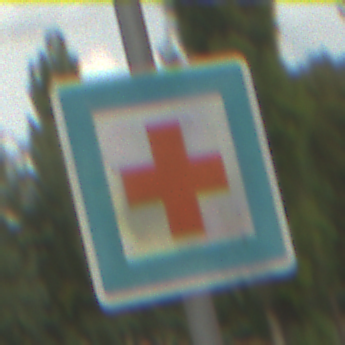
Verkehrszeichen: ErsteHilfe
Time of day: MorningAfternoon
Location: Outdoor (Suburban)
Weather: PartlyCloudy
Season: NotSpecified
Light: Natural